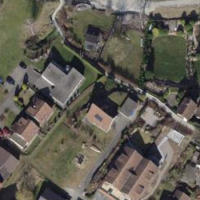
EUNIS habitat code: 54
Species observed at this site:
Carpinus betulus
Cardamine pratensis